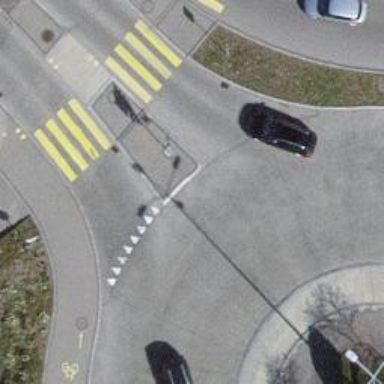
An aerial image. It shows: Road with "give way" sign.